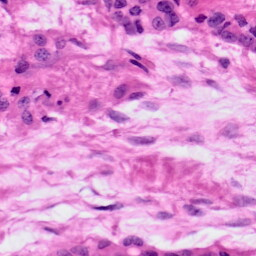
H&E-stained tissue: Ovarian